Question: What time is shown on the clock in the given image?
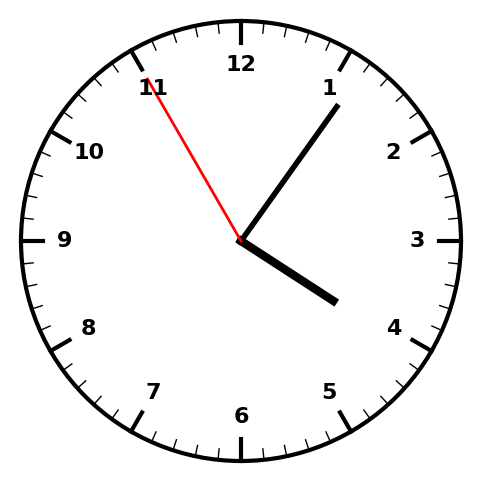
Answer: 04:05:55